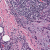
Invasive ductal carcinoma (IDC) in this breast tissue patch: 1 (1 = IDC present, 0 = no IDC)